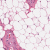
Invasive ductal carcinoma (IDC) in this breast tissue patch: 0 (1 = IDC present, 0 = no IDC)